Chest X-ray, PA view. Patient: 32 years old, sex F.
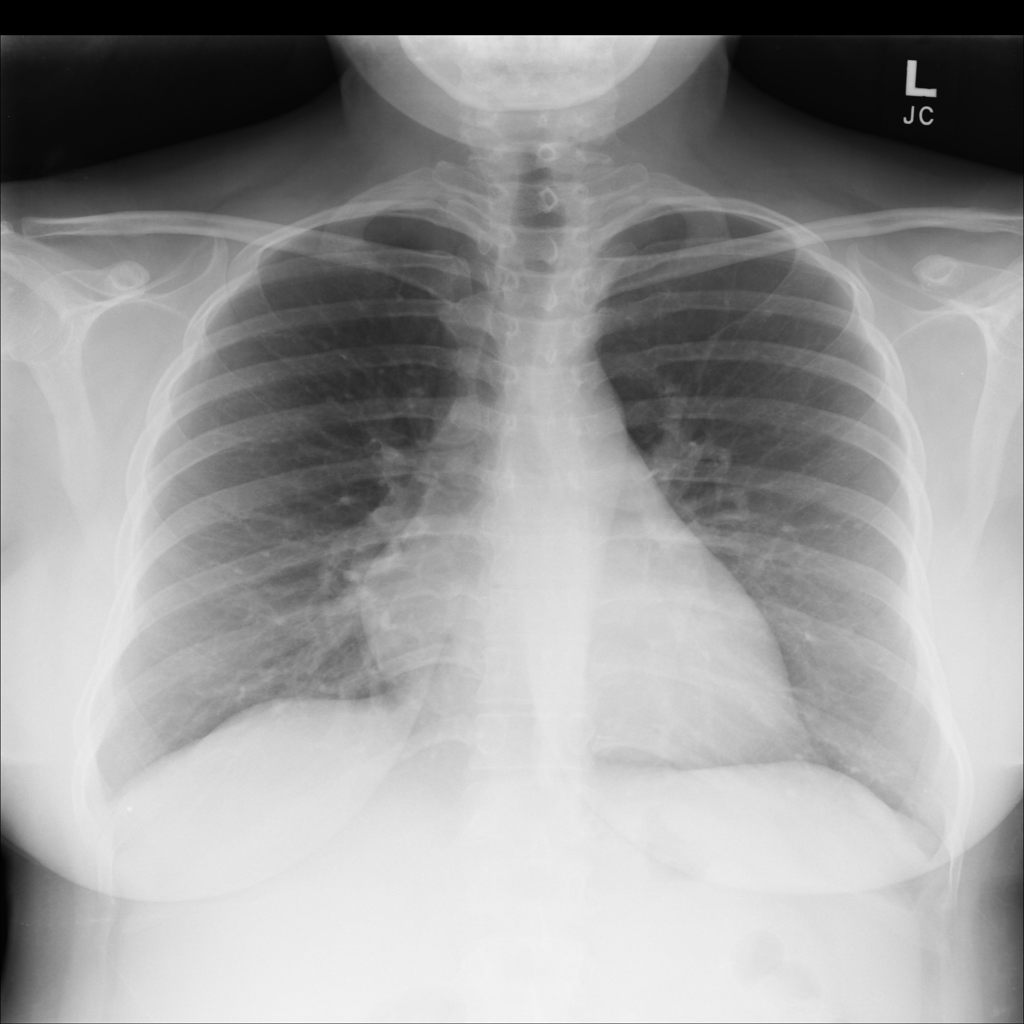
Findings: No Finding